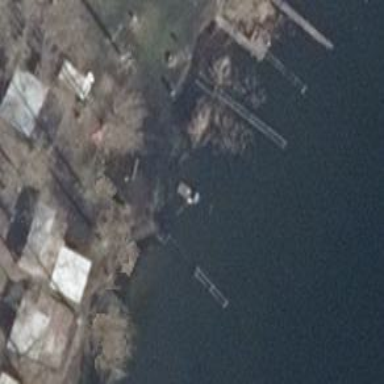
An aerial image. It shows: Man-made pier.